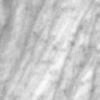
Label: no_change